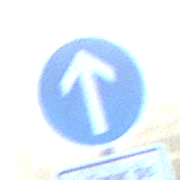
Verkehrszeichen: VorgeschriebeneFahrtrichtungGeradeaus
Zusatzzeichen unten: SonstigeFahrzeugePersonengruppenFrei3
Umgebung: Outdoor, Nature
Tageszeit: Dawn
Wetter: Clear
Licht: Natural
Jahreszeit: NotSpecified
Kontrast: LowContrast